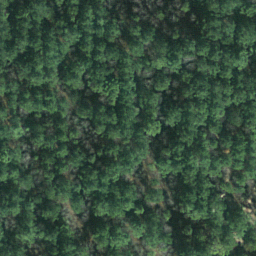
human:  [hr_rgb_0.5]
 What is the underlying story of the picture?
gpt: forest